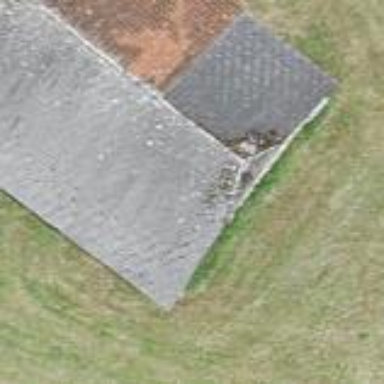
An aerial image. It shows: Barn.